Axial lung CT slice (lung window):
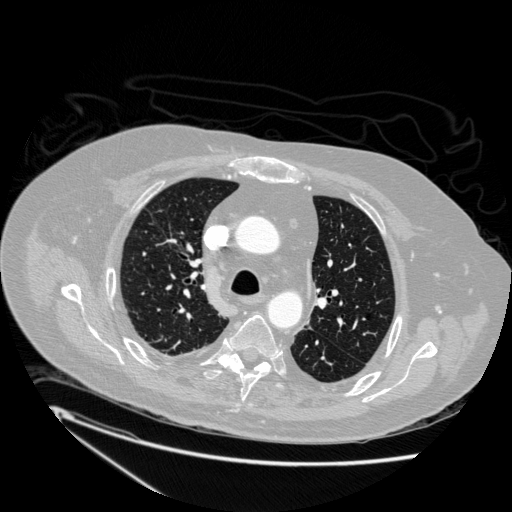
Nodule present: no